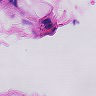
Metastatic tissue present: no